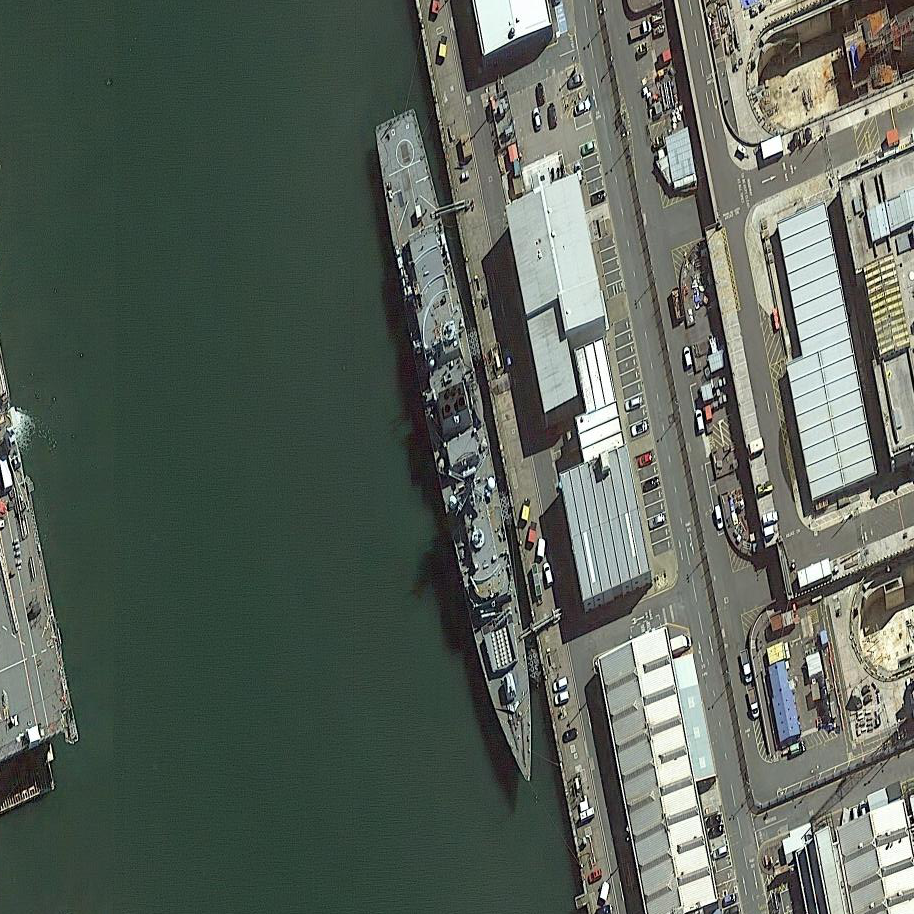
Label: Type_45_destroyer